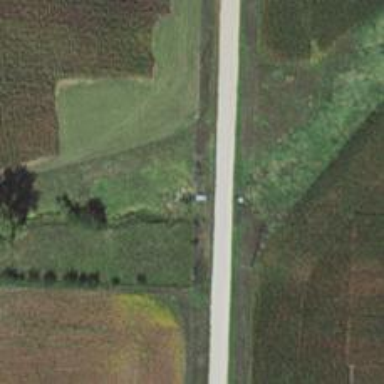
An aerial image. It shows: Culvert tunnel.